Question: I am adding a JTabbedPane to my JPanel and I can get it to stretch to the edges but the JTabbedPane is still leaving an ugly border around it. I thought the edges you just merge with the edges of the window. Does anyone know how to make it do that? Here is a picture of what I am seeing.

Here is my method that creates the layout:
'''
public class MainFrame extends JFrame {
private static final long serialVersionUID = 6112493789711533870L;
private final int FRAME_WIDTH = 720;
private final int FRAME_HEIGHT = 405;
private JPanel mainLayout;
GridBagConstraints c = new GridBagConstraints();
public MainFrame(String t) {
super(t);
setSize(FRAME_WIDTH, FRAME_HEIGHT);
add(createLayout());
}
public JPanel createLayout() {
this.mainLayout = new JPanel(new GridBagLayout());
JTabbedPane mainTabs = new JTabbedPane();
mainTabs.setTabPlacement(JTabbedPane.LEFT);
JComponent projectPanel = makeTextArea();
mainTabs.addTab("Projects", projectPanel);
JComponent tasksPanel = makeTextArea();
mainTabs.addTab("Tasks", tasksPanel);
JComponent optionsPanel = makeTextArea();
mainTabs.addTab("Options", optionsPanel);
c.fill = GridBagConstraints.BOTH;
c.weightx = 1.0;
c.weighty = 1.0;
c.insets = new Insets(0,0,0,0);
mainLayout.add(mainTabs, c);
return mainLayout;
}
private JScrollPane makeTextArea() {
JTextArea textArea = new JTextArea();
textArea.setEditable(true);
JScrollPane scrollTextArea = new JScrollPane(textArea);
scrollTextArea.setVerticalScrollBarPolicy(JScrollPane.VERTICAL_SCROLLBAR_ALWAYS);
return scrollTextArea;
}
}
'''
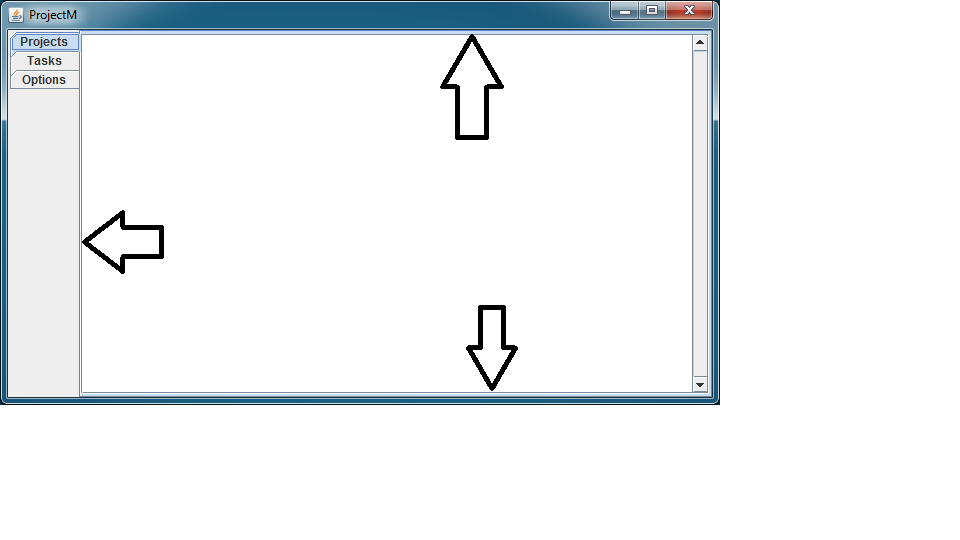
Answer: You can't really remove that border. It's part of the JTabbedPane UI. However, the problem I always have is the opposite: the Nimbus look and feel is, infuriatingly, the only one that does have a border around tab pages. So, if you really want to avoid the border, you can use Nimbus by running this code once at application startup:
'''
try {
UIManager.setLookAndFeel("javax.swing.plaf.nimbus.NimbusLookAndFeel");
} catch (Throwable t) {
throw new RuntimeException(t);
}
'''
Otherwise, I would suggest adding an extra empty border around the components so the thin border doesn't look as ugly.
Edit: Instead of or in addition to the above, try removing the JScrollPane's border by adding this in 'makeTextArea()':
'''
scrollTextArea.setBorder(BorderFactory.createEmptyBorder());
'''
This is what I see now: <URL>